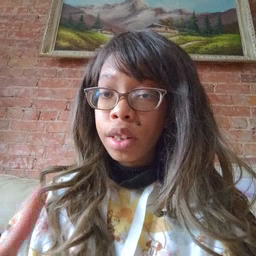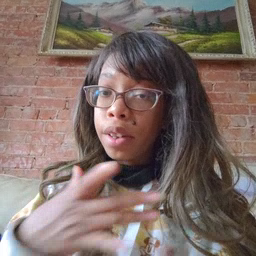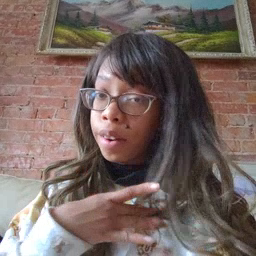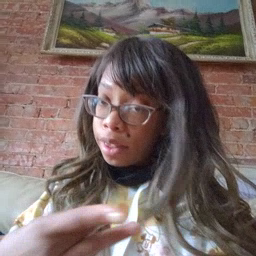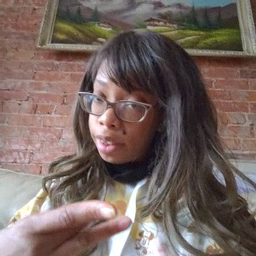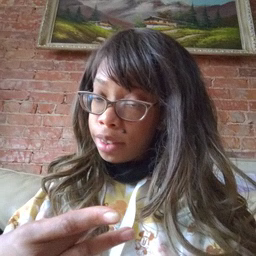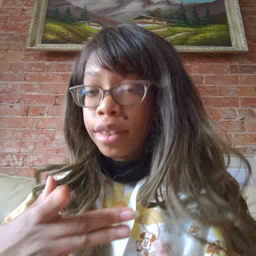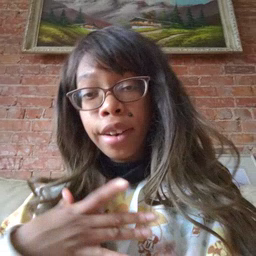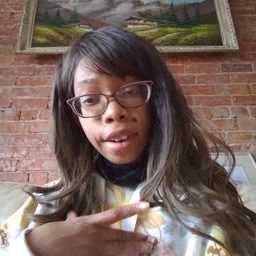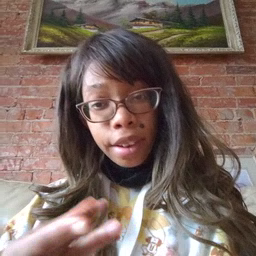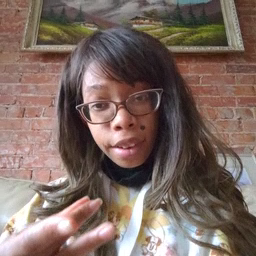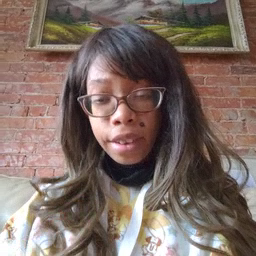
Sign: like